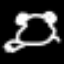
Label: frog